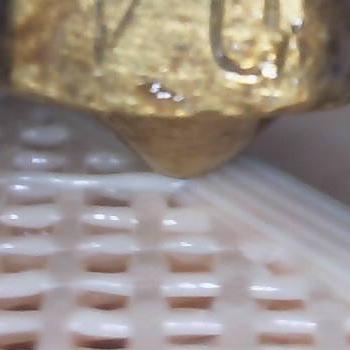
Flow rate: 56%